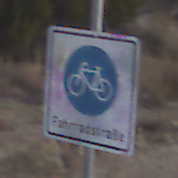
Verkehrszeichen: BeginnFahrradstrasse
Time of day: Dusk
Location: Outdoor (Nature)
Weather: Clear
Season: NotSpecified
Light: Natural